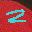
Label: 2